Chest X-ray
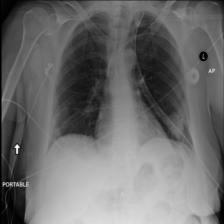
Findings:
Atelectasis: negative
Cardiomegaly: negative
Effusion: negative
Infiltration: negative
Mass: negative
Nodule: positive
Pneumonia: negative
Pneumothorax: negative
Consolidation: negative
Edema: negative
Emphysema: negative
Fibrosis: negative
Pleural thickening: negative
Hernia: negative